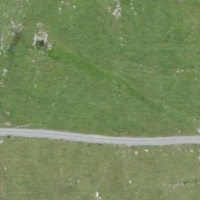
EUNIS habitat code: 23
Species observed at this site:
Erebia alberganus
Bombus terrestris